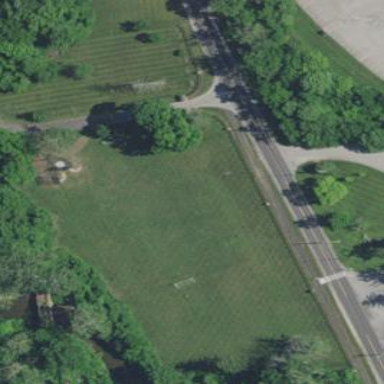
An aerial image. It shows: Soccer pitch designated for leisure and sports activities.